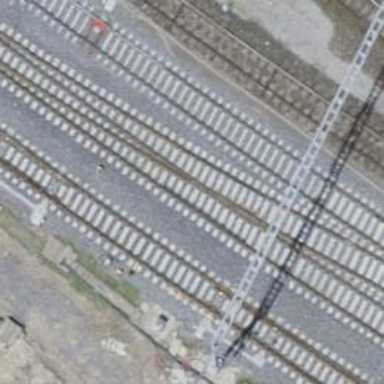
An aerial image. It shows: Siding railway line with electrified contact line for the trains.